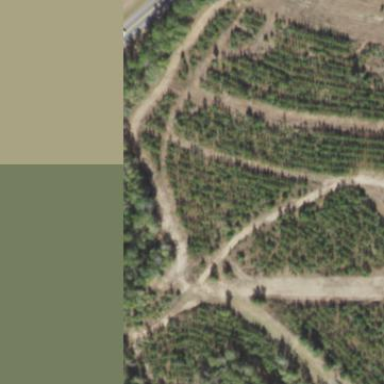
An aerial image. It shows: Mixed leaf woodland.